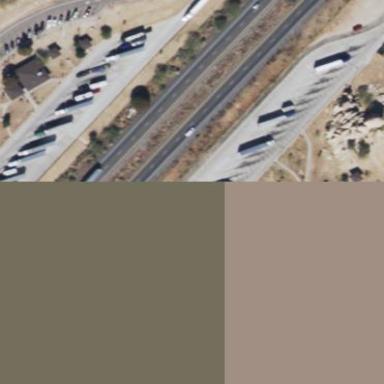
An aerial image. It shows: Rest area on the road.